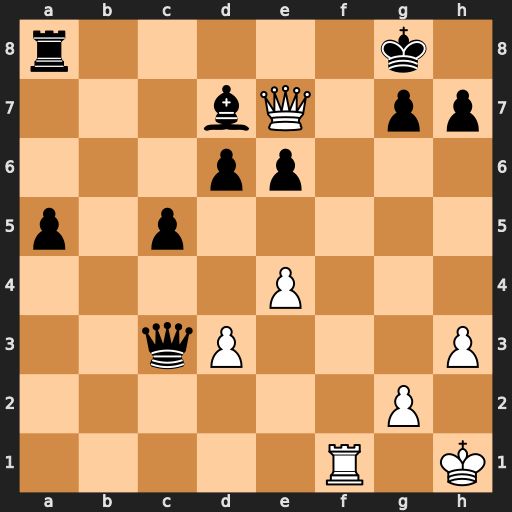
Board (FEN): r5k1/3bQ1pp/3pp3/p1p5/4P3/2qP3P/6P1/5R1K
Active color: w
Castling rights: -
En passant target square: -
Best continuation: Qf7+ Kh8 Qf8+ Rxf8 Rxf8#